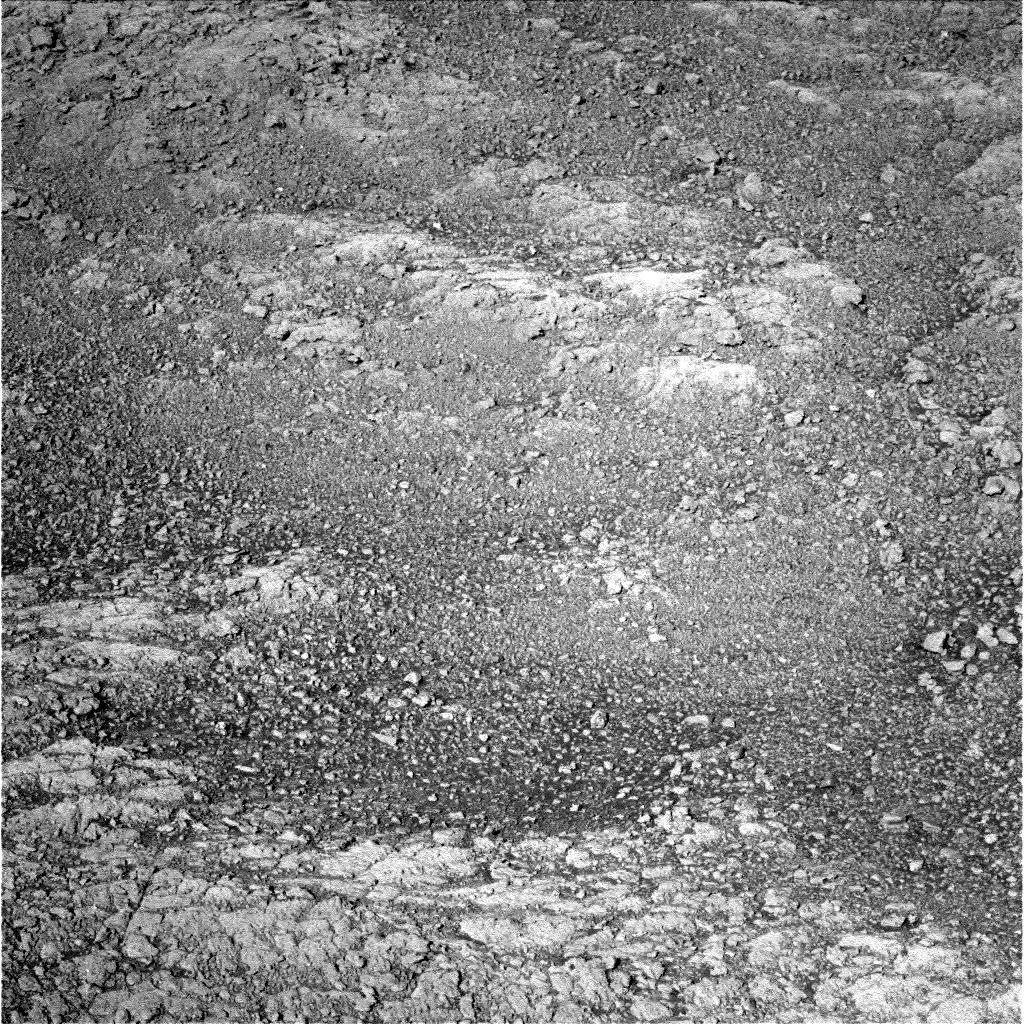
Terrain classes present: Bedrock, Gravel / Sand / Soil